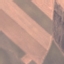
Label: AnnualCrop